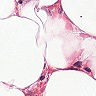
Metastatic tissue present: no